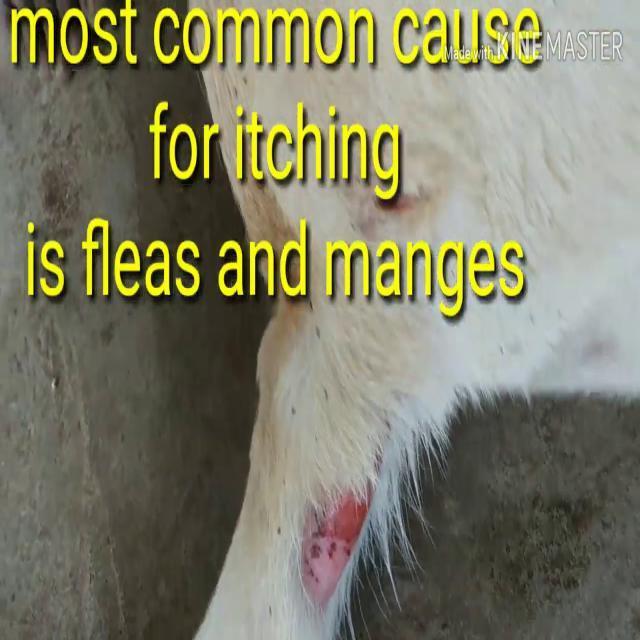
Canine dermatitis — inflammation of the skin presenting with erythema, pruritus, papules, and excoriation. May be allergic, contact, or atopic in origin.